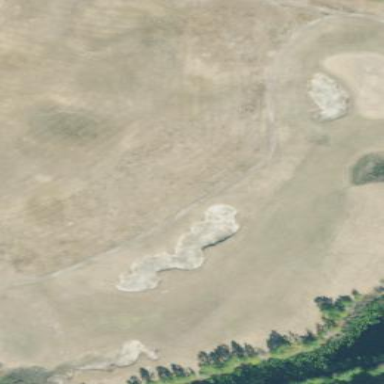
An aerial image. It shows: Grass area designated as golf tee.